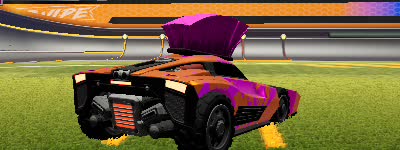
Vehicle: breakout